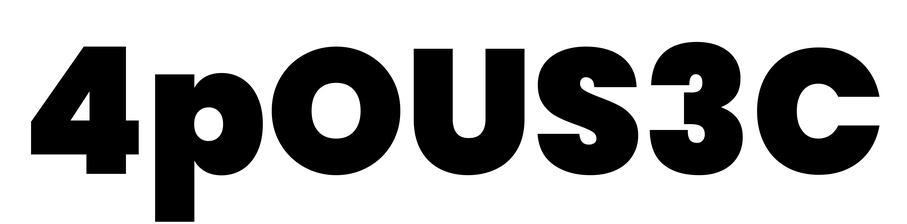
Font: Poppins-Black